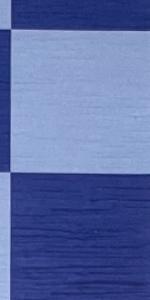
Label: Empty